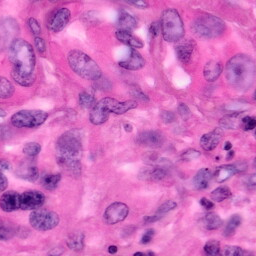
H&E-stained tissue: Pancreatic